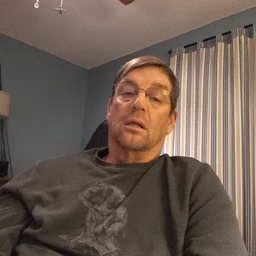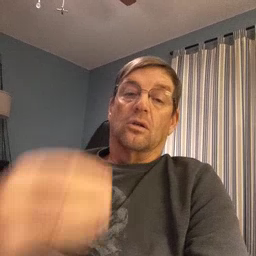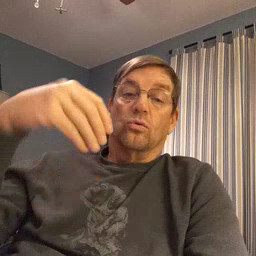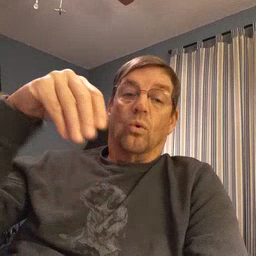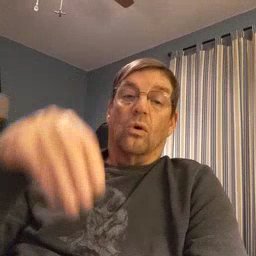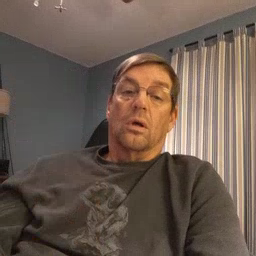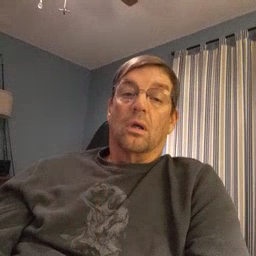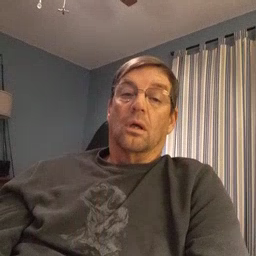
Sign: store